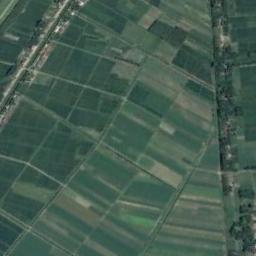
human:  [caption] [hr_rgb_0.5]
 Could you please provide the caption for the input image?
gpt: There are many neat rows of rectangular farmlands .

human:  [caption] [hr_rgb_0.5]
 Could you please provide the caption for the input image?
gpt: Lots of dense rectangular farmlands of different colors and sizes are arranged in neat rows .

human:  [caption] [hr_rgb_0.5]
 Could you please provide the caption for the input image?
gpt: There are some deep green and light green rectangular farmland .

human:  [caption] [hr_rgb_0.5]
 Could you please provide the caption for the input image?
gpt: Many dense and neatly arranged green and tan mixed rectangular farmlands of different sizes, Surrounded by villages .

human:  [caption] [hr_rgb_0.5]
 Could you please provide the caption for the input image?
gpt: There are many green rectangular farmlands .